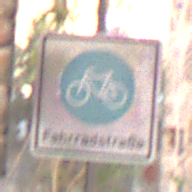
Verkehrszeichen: BeginnFahrradstrasse
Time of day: MorningAfternoon
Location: Outdoor (Urban)
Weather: Clear
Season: NotSpecified
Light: Natural